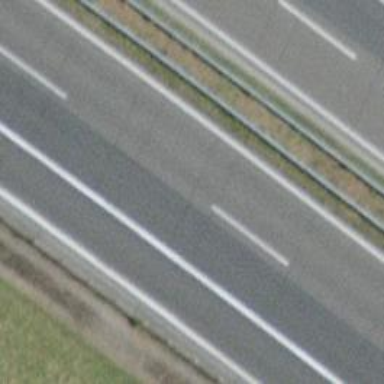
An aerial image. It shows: Asphalt motorway.